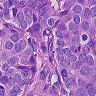
Metastatic tissue present: yes